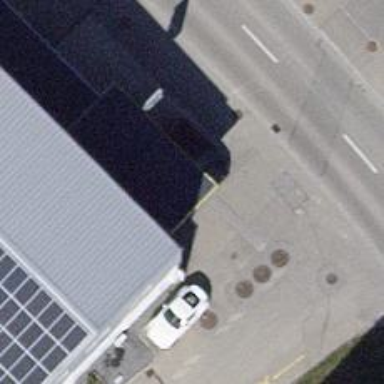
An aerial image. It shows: Fuel station.